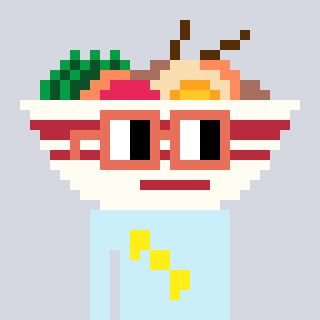
a pixel art character with square orange glasses, a noodles-shaped head and a cold-colored body on a cool background